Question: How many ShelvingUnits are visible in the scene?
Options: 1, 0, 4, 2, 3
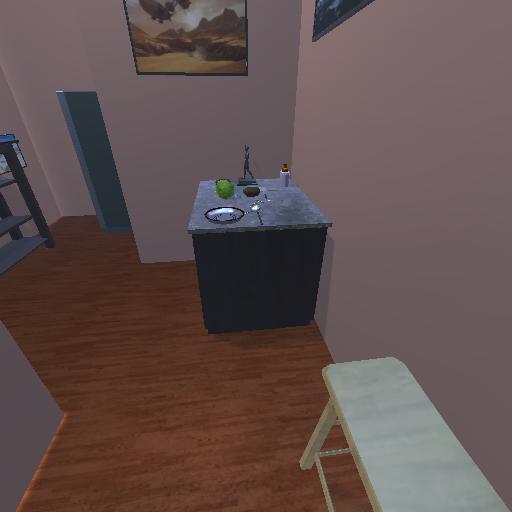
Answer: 1